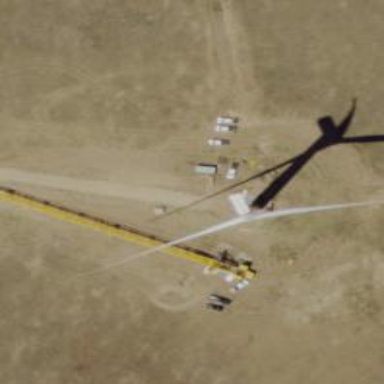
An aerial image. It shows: Wind generator powered by wind. The generator type is horizontal axis and it uses wind turbines.